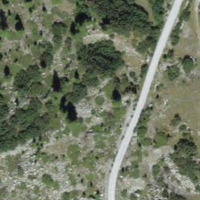
EUNIS habitat code: 31
Species observed at this site:
Melitaea diamina
Erebia tyndarus
Mellicta parthenoides
Linaria cannabina
Erebia alberganus
Pyrgus malvoides
Chamaenerion dodonaei
Capra ibex
Alnus alnobetula
Periparus ater